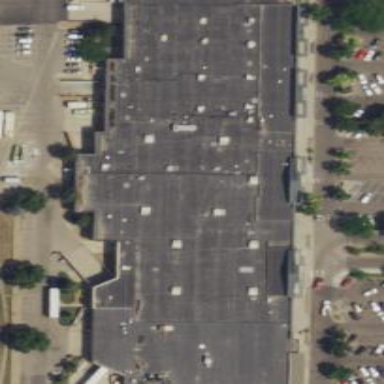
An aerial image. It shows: Commercial building with tan exterior and gray roof.